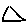
Label: triangle